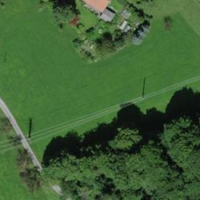
EUNIS habitat code: 52
Species observed at this site:
Prunella vulgaris
Chelidonium majus
Lysimachia punctata